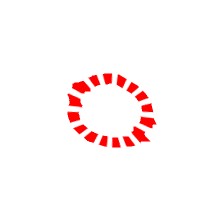
Shape: circle